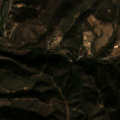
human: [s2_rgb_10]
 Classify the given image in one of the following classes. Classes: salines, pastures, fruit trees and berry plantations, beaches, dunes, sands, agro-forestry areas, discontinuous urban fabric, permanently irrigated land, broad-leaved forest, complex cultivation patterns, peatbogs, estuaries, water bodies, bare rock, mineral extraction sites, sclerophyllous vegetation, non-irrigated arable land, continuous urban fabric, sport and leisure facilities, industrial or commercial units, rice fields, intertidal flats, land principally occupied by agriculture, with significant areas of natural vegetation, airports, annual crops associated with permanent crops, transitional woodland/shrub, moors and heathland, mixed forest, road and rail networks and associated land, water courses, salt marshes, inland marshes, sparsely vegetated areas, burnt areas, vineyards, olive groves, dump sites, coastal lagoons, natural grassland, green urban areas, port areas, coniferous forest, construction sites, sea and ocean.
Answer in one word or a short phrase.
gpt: complex cultivation patterns, land principally occupied by agriculture, with significant areas of natural vegetation, broad-leaved forest, coniferous forest, sclerophyllous vegetation, transitional woodland/shrub